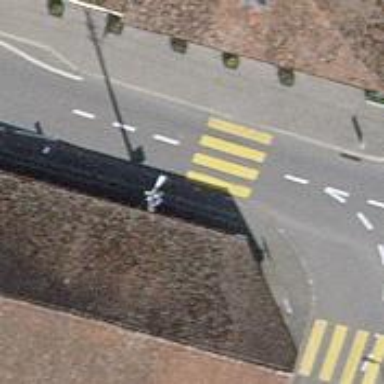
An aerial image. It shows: Zebra crossing on the road.